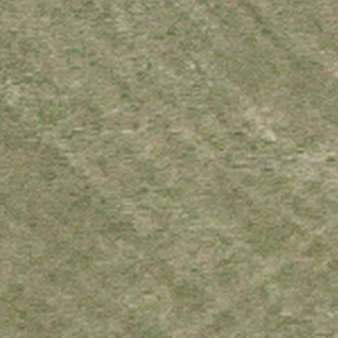
Label: other